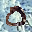
Label: 0